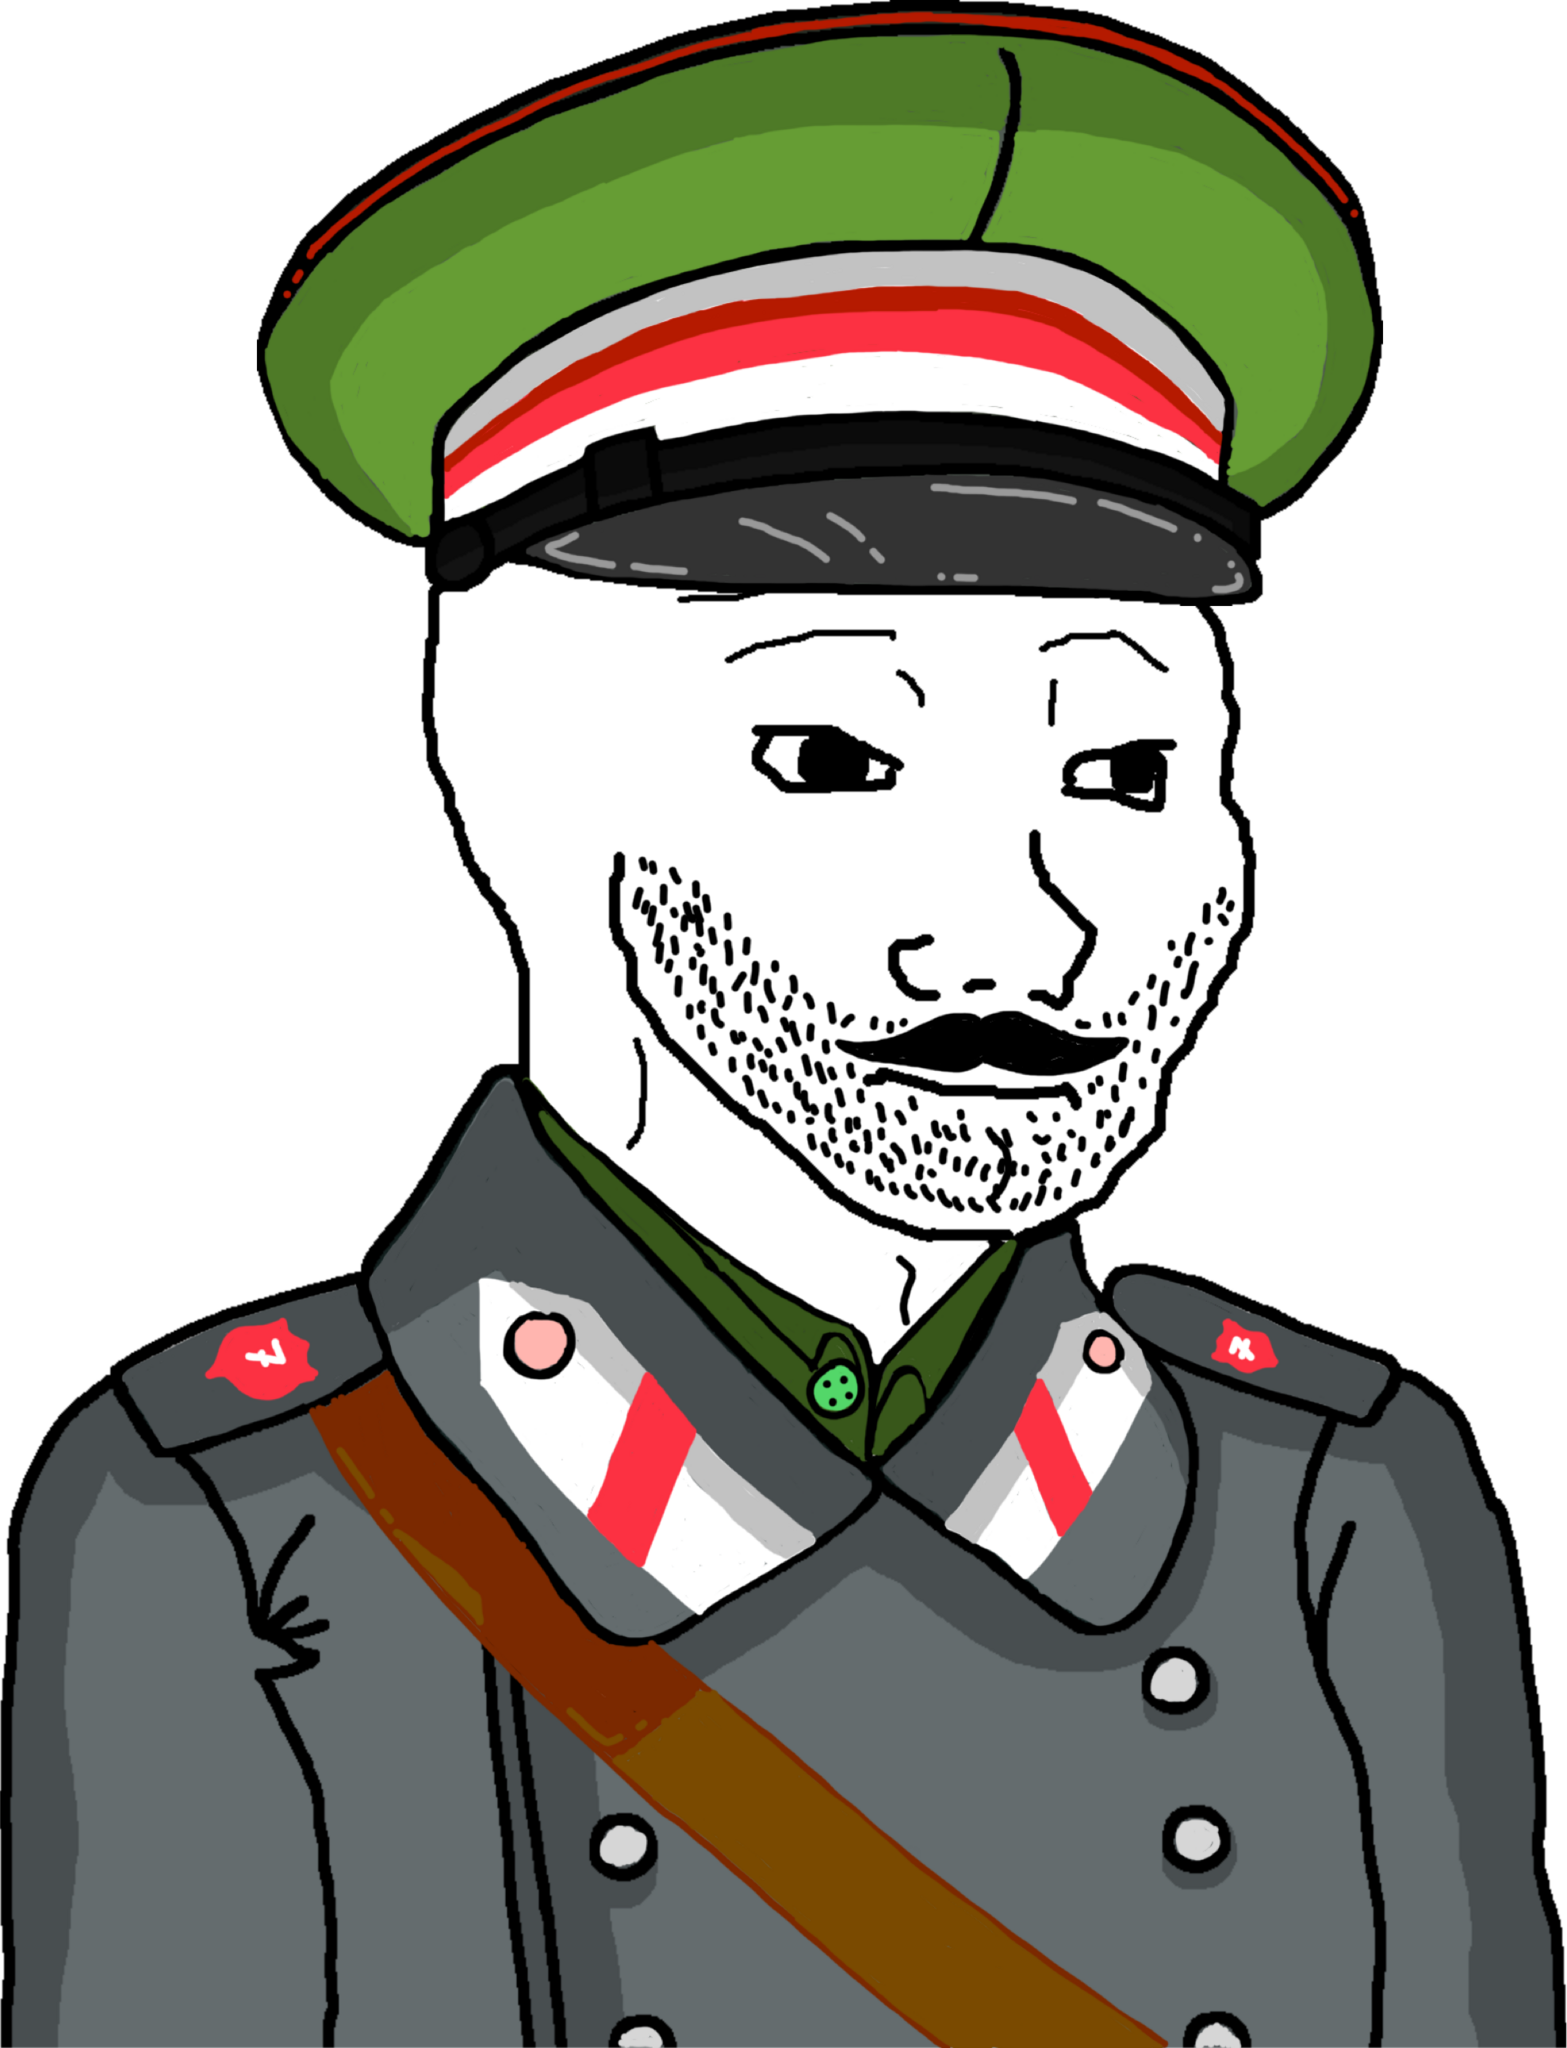
Label: 5_Oomer